Chest X-ray:
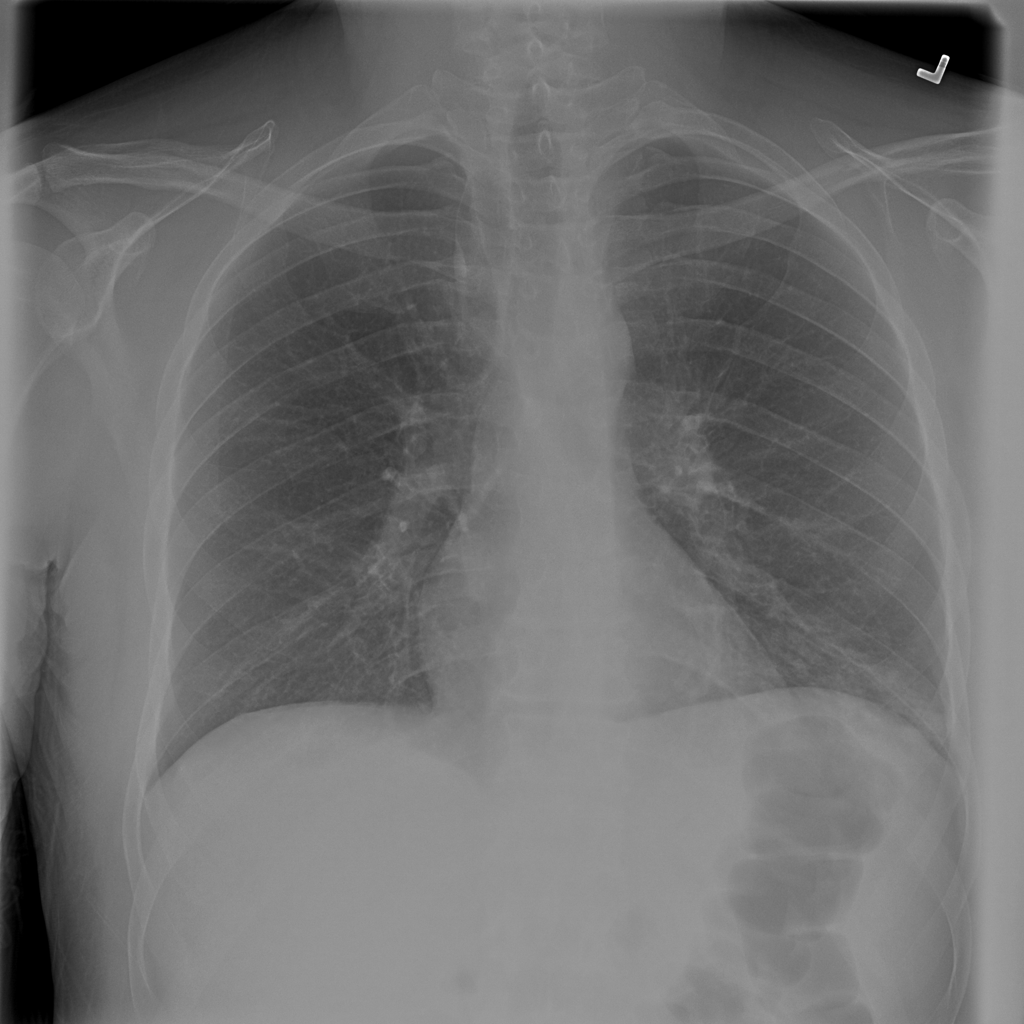
Findings: Consolidation
No abnormal finding: no